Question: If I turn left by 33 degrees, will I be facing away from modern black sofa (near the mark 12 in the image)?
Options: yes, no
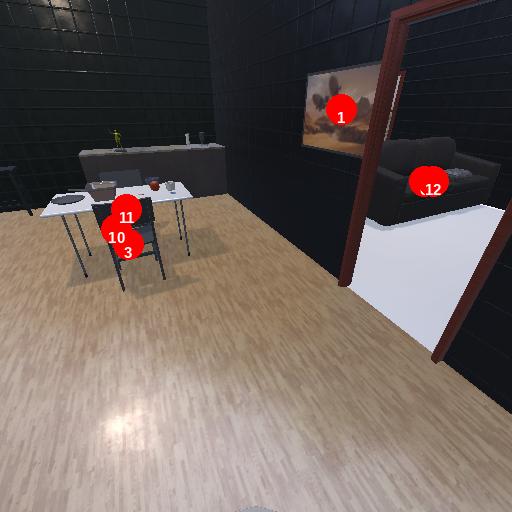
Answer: yes